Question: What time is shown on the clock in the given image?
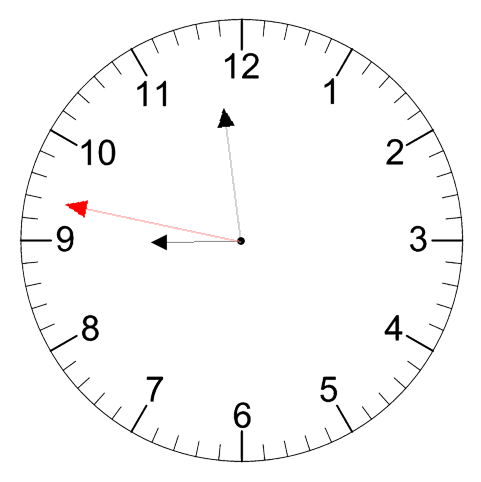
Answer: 08:58:47